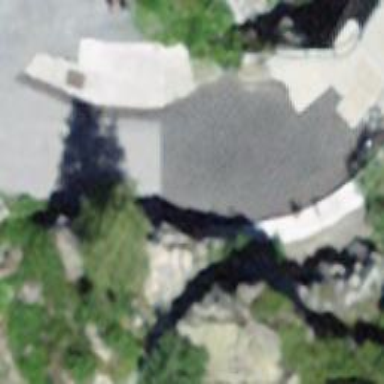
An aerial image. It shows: Bridge with metal steps.